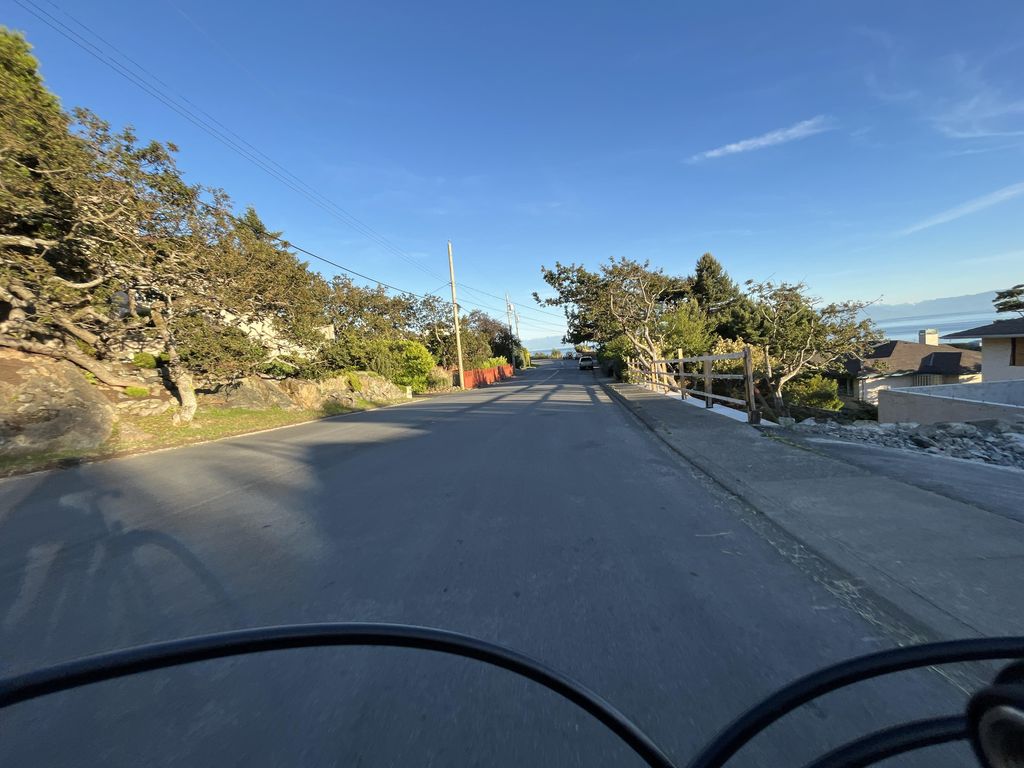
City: victoria